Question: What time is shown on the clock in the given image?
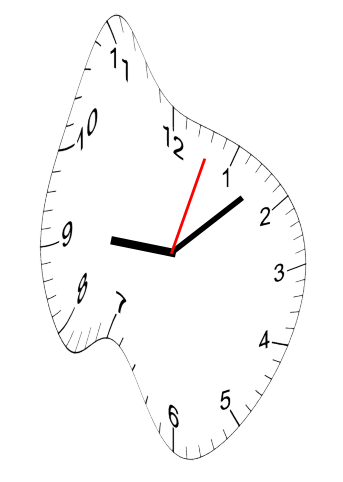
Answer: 09:08:03